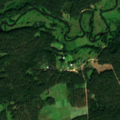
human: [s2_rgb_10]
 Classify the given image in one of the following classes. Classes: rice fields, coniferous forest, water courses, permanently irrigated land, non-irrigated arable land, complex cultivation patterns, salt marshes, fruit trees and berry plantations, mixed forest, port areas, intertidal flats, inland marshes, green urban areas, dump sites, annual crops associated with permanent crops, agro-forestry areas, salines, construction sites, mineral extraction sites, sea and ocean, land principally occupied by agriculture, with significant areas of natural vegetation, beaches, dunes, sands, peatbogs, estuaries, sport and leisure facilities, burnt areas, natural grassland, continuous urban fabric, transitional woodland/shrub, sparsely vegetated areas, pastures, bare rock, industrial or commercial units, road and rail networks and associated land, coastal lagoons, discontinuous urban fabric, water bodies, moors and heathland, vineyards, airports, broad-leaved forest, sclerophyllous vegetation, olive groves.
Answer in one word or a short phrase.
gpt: pastures, land principally occupied by agriculture, with significant areas of natural vegetation, coniferous forest, mixed forest